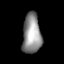
Tissue: lung
Cell type: Fibroblasts
Senescence score: 0.5947
Nuclear area (px): 730
Mean DAPI intensity: 143.33